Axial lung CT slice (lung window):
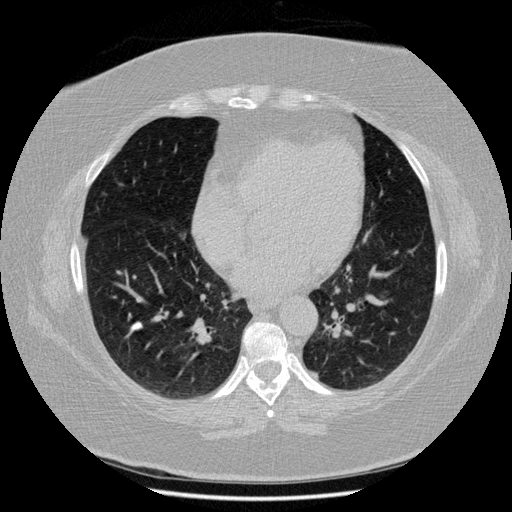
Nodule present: yes
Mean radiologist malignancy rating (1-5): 1